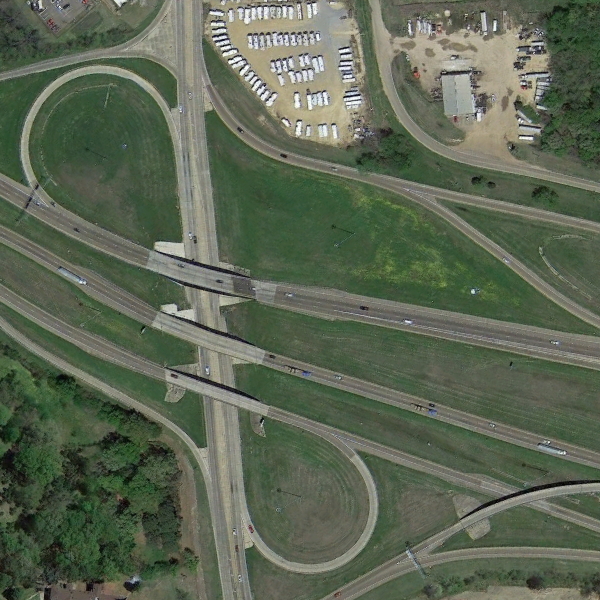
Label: Viaduct